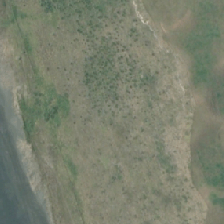
Land cover: low_producing_grassland